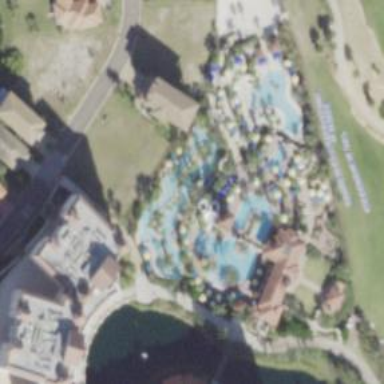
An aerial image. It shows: Water slide attraction.